Field crop: maize
Growth stage: 2
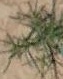
Species: salsola